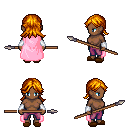
a pixel art fantasy rpg character, female body template, human, dark skin, pink cape, magenta pants, dark blonde loose hair, white cloth bracers, brown slippers, spear, four views (front, back, left, right), 2x2 character sprite sheet, small pixel art, hard edges, no anti-aliasing